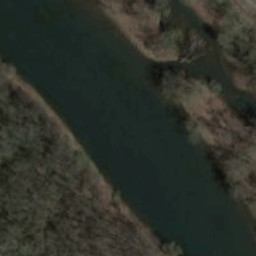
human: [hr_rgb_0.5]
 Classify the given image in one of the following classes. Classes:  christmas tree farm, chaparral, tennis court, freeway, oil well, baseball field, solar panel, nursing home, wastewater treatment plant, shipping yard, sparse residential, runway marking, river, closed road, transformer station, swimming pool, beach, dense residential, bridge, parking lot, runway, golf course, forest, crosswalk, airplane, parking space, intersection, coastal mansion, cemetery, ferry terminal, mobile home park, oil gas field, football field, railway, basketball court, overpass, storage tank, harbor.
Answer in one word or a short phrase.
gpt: river